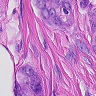
Metastatic tissue present: yes